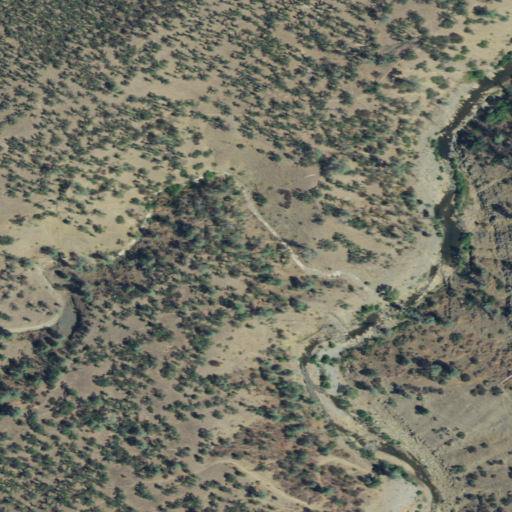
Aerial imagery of valley in California named Mud Valley containing shrub and grassland